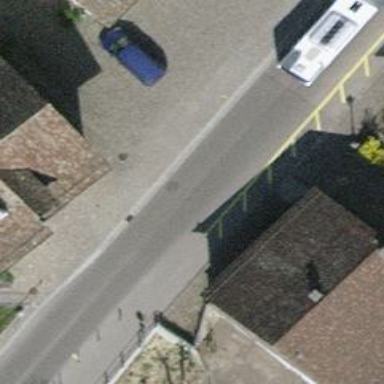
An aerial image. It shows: Driveway made of unhewn cobblestone.